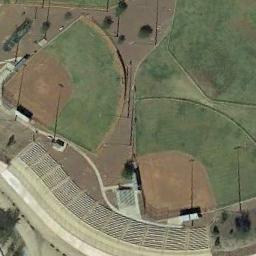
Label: baseball_diamond